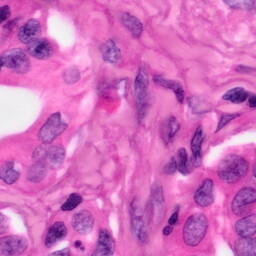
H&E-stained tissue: Pancreatic